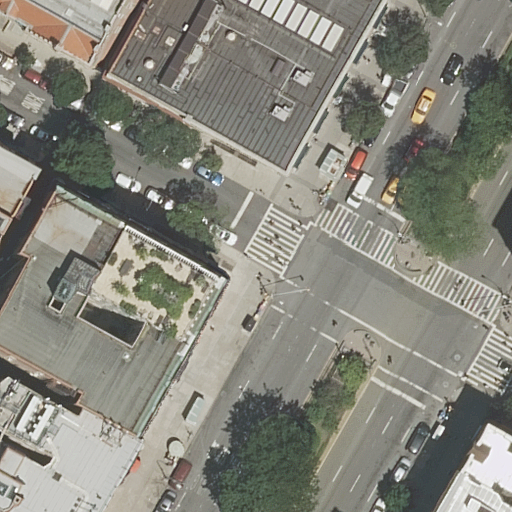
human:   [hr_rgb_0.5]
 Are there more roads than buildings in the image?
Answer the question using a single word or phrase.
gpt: no

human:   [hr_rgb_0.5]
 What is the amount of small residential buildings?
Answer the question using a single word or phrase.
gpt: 2

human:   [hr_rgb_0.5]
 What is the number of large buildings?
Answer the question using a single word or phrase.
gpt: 3

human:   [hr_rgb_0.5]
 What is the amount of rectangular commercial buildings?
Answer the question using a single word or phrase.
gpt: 0

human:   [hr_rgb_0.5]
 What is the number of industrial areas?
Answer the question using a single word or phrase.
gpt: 0

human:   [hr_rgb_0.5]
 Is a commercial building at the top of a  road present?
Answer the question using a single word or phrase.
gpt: no

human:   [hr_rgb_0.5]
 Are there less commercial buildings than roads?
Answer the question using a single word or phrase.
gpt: yes

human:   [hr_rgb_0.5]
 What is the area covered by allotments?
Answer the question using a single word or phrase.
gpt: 0m2

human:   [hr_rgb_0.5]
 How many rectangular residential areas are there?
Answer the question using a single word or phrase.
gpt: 0

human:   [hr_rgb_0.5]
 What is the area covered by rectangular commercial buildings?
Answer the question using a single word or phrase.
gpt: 0m2

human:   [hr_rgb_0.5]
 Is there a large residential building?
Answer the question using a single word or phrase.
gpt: yes

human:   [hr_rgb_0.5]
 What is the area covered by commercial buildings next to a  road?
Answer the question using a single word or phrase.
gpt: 0m2

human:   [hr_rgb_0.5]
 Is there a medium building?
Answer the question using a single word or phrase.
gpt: yes

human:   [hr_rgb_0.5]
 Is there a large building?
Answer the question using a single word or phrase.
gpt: yes

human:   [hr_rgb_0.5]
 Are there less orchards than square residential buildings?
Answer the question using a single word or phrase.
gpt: no

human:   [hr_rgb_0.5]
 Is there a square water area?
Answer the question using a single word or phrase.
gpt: no

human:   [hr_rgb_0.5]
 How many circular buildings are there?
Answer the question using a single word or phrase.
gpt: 0

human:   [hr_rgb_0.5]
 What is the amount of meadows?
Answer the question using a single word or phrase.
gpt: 0

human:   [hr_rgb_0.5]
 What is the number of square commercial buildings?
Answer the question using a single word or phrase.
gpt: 0

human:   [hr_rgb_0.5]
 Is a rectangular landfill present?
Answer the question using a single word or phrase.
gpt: no

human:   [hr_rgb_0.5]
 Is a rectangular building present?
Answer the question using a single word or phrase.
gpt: yes

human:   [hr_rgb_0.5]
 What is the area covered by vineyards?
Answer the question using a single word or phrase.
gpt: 0m2

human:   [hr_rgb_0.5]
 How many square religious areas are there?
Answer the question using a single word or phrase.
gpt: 0

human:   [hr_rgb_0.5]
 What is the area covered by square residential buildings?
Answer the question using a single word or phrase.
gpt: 0m2

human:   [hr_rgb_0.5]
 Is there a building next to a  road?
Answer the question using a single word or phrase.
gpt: yes

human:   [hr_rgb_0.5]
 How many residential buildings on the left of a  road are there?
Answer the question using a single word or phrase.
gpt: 4

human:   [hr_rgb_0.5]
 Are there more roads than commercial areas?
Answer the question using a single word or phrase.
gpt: yes

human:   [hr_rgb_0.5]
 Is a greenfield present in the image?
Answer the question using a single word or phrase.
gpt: no

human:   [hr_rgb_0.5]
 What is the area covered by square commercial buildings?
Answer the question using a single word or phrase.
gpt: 0m2

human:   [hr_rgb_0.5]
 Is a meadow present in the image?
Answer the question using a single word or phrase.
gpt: no

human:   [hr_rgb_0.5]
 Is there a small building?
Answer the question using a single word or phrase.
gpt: yes

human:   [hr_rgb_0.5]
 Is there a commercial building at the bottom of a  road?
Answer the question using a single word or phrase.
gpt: no

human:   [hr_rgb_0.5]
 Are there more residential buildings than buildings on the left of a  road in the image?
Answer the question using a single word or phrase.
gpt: yes

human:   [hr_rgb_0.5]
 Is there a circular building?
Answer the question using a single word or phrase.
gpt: no

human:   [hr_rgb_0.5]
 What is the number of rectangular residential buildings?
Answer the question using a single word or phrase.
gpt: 4

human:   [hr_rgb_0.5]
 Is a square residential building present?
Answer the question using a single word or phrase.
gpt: no